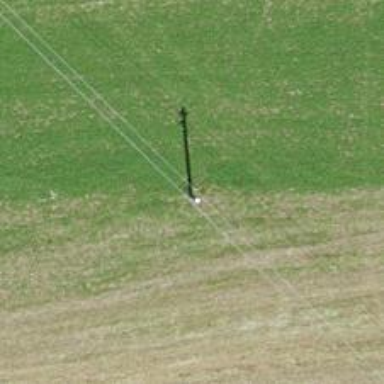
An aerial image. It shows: Power pole.